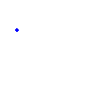
Particle: proton